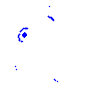
Particle: electron